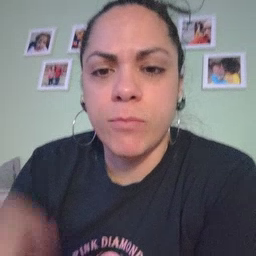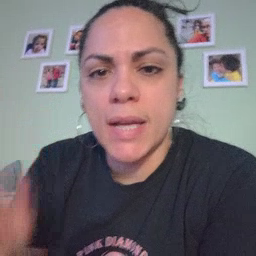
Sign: wake